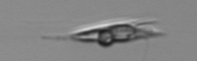
Label: Chrysochromulina_lanceolata